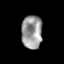
Tissue: skin
Cell type: Epithelial cells
Senescence score: 0.2114
Nuclear area (px): 666
Mean DAPI intensity: 155.809